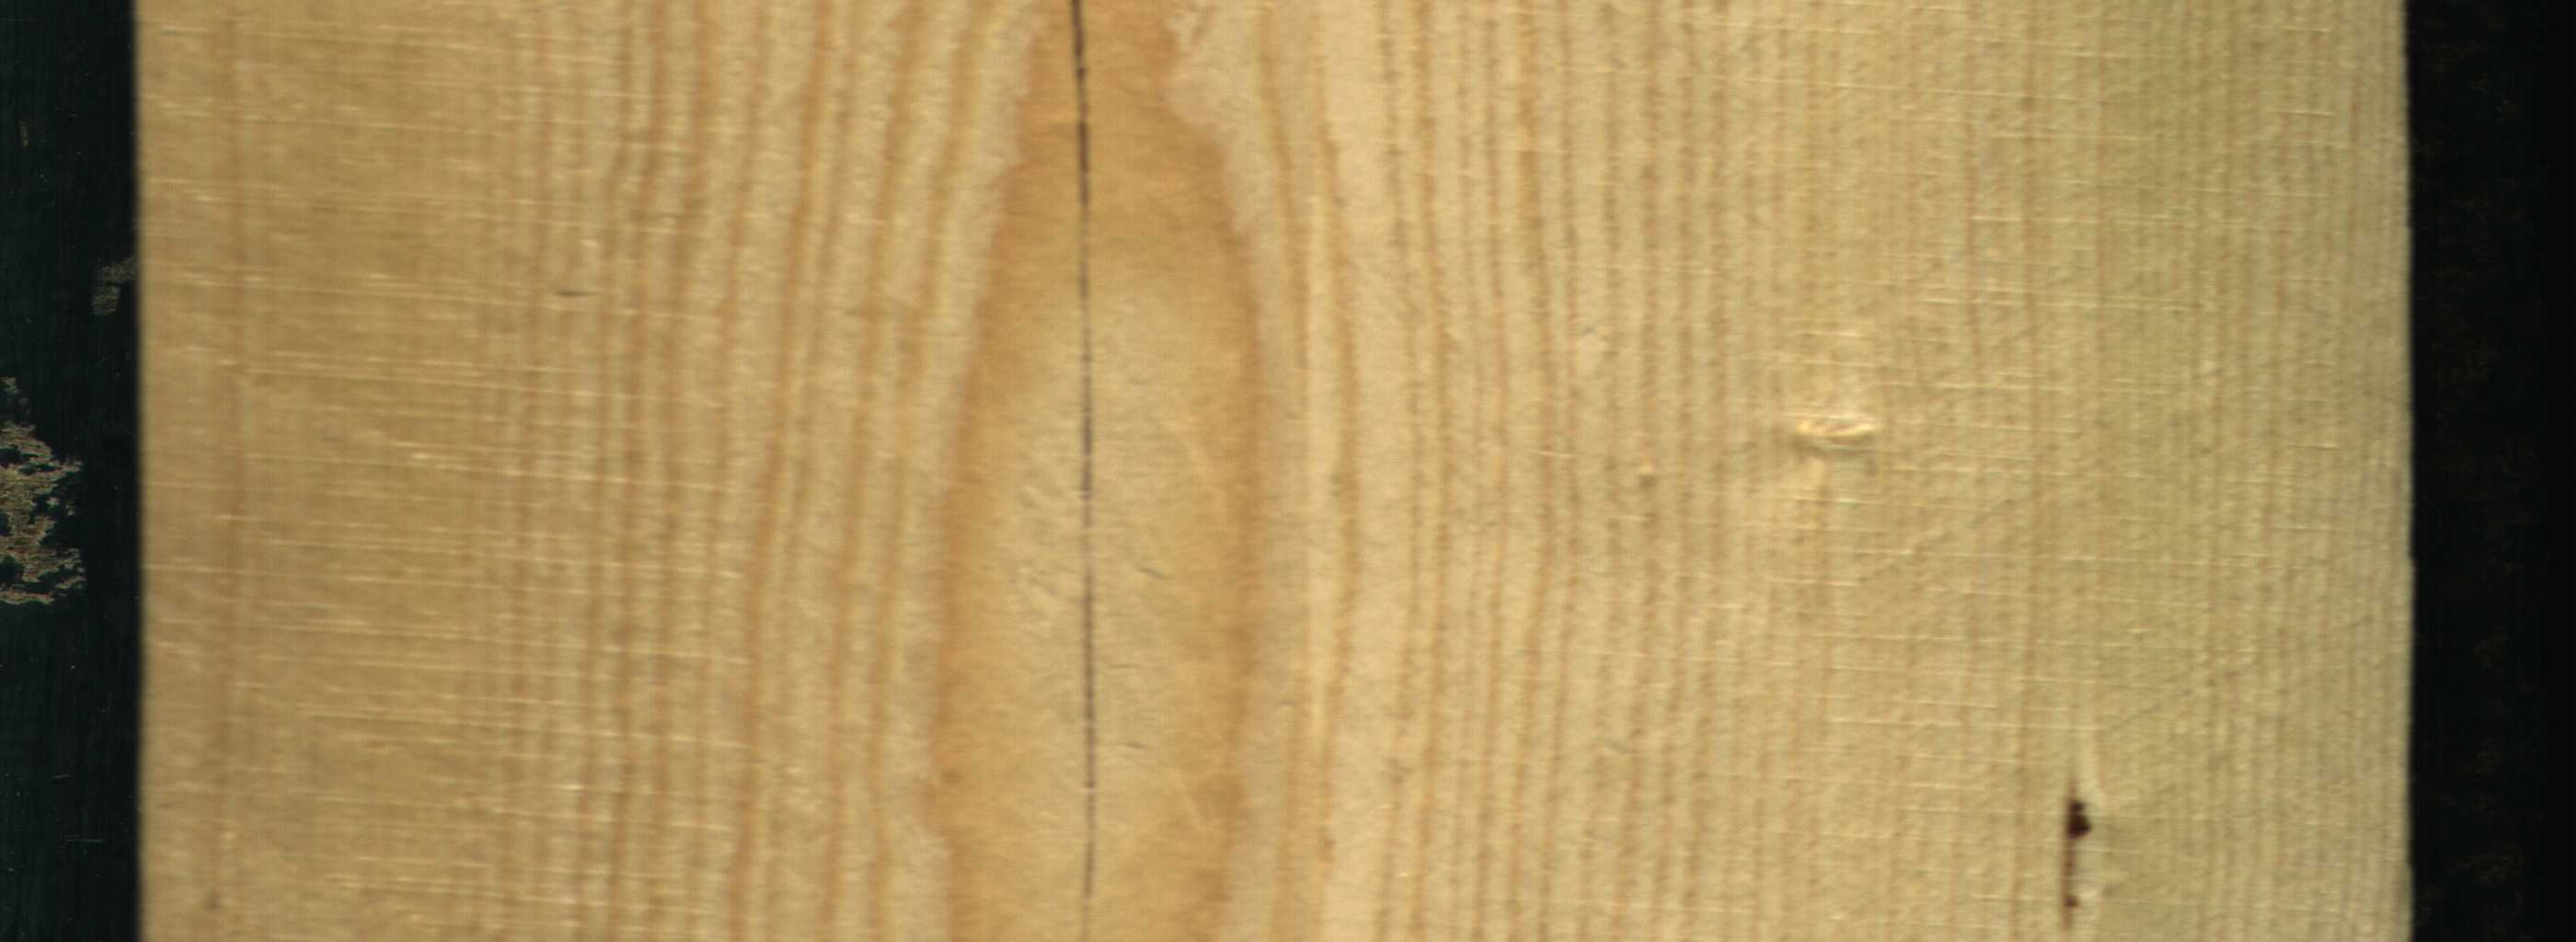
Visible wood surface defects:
resin
Crack